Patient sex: F
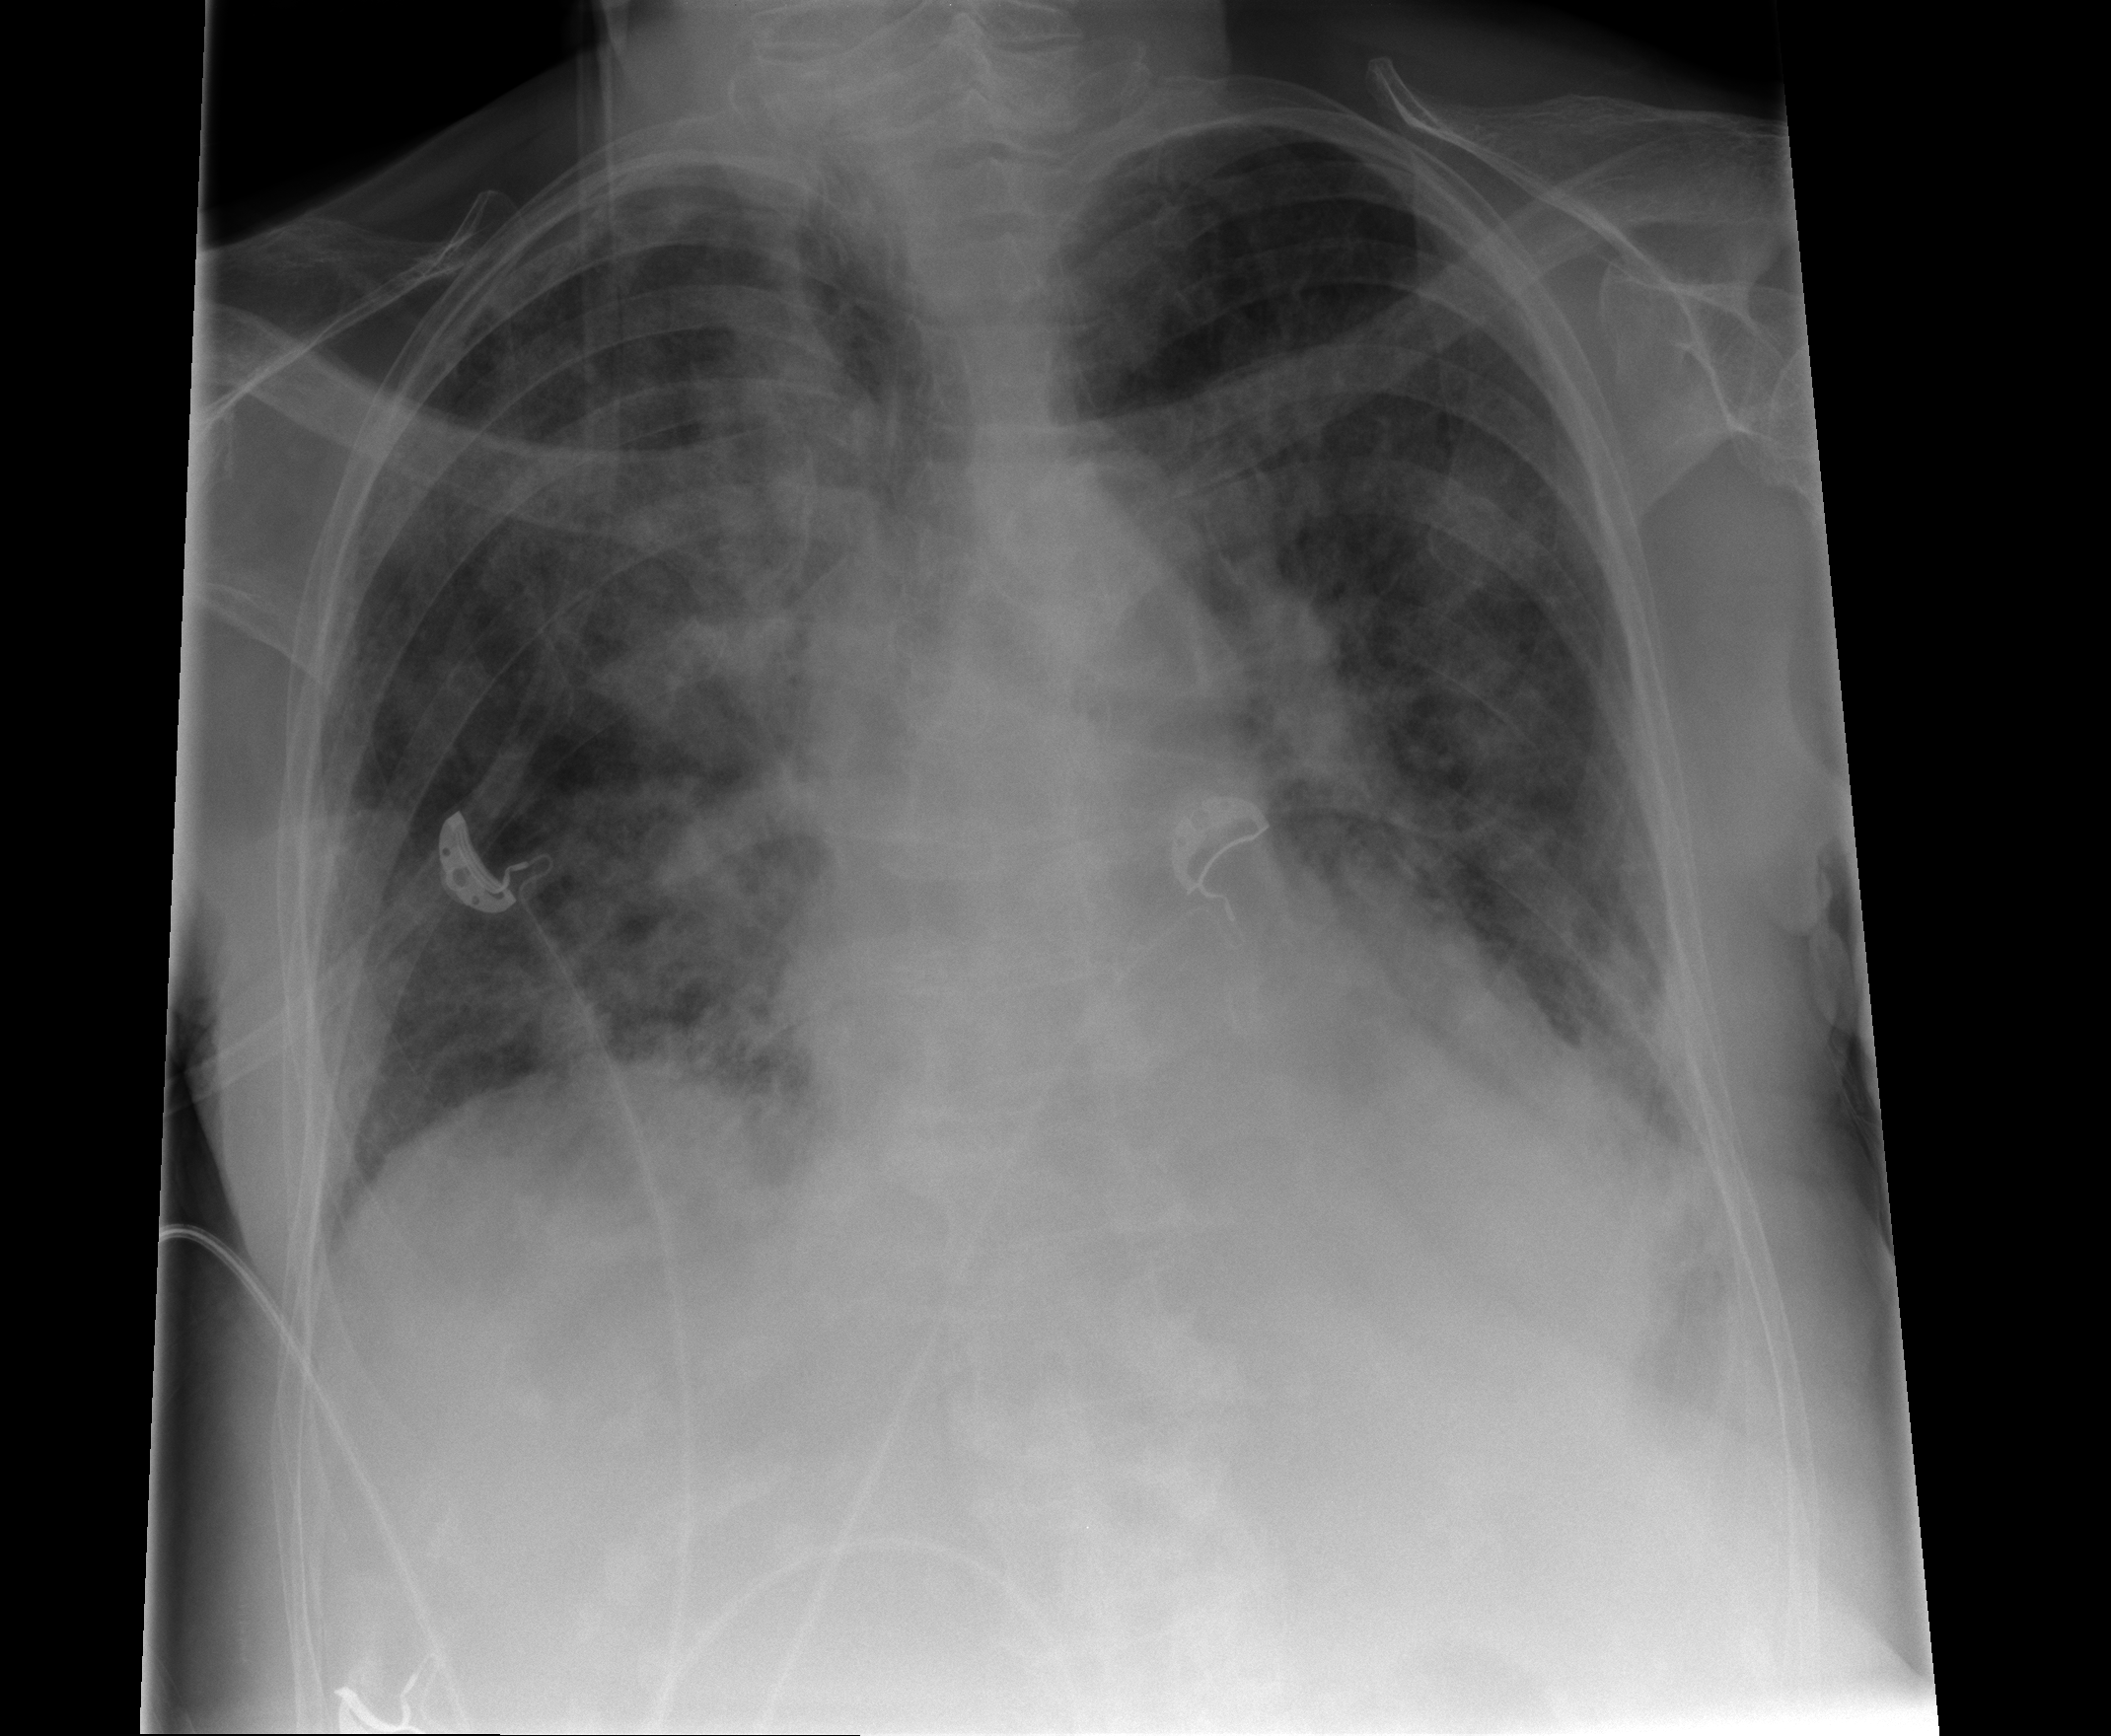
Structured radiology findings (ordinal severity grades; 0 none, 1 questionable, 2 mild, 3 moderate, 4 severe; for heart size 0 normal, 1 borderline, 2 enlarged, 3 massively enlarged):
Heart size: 0
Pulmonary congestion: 0
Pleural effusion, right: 0
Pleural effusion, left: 2
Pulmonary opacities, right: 3
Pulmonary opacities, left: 2
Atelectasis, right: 2
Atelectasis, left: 0